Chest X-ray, PA view. Patient: 63 years old, sex M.
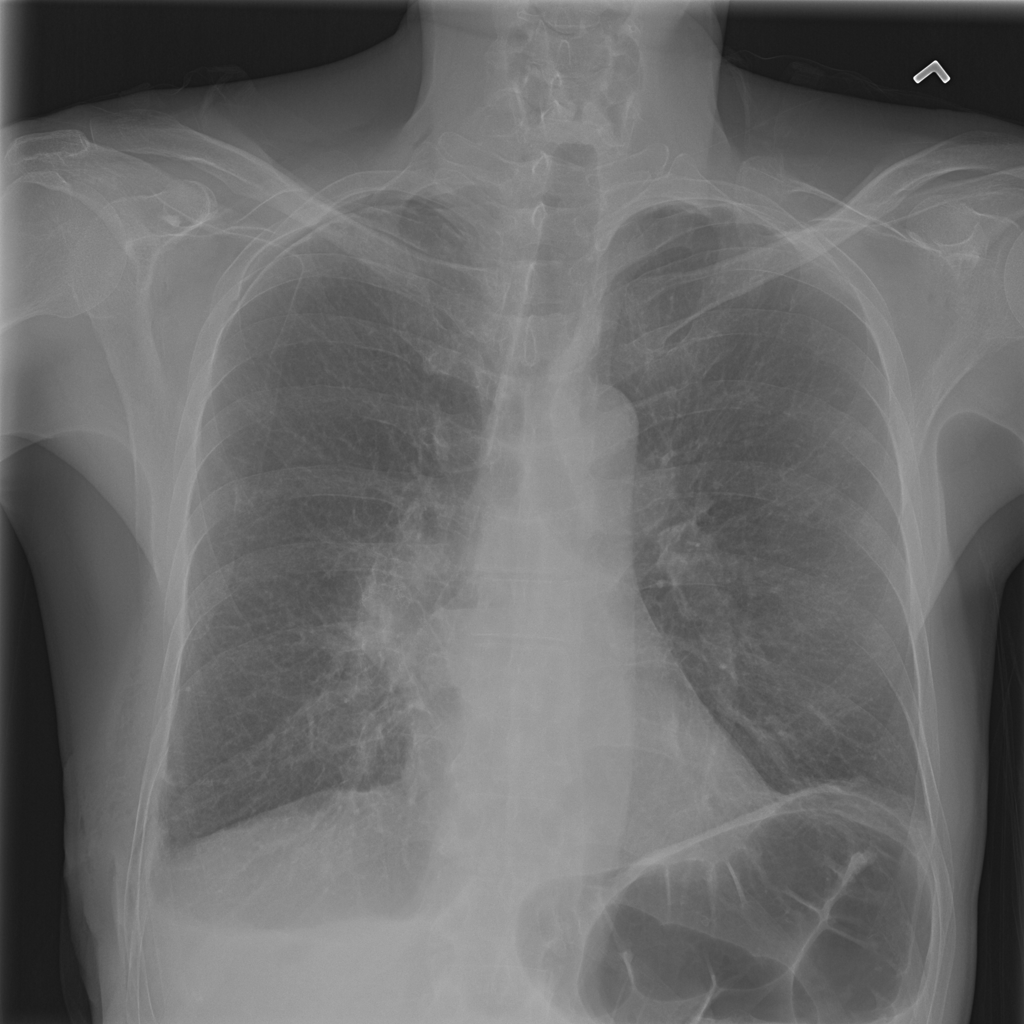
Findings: Pneumothorax